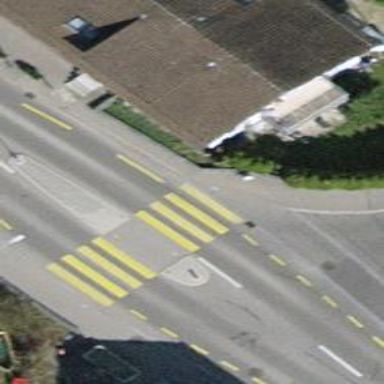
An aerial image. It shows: Crossing on the road.